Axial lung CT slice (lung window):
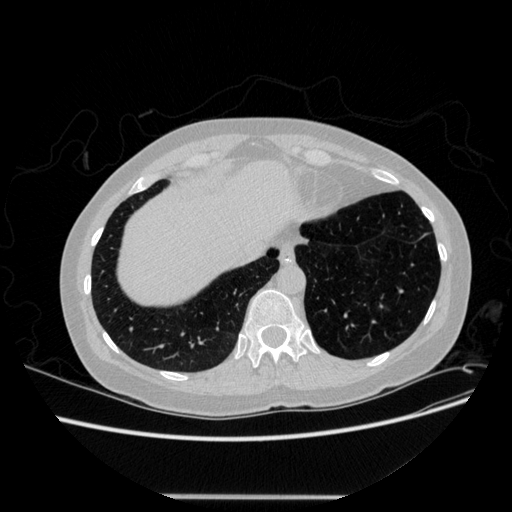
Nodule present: no